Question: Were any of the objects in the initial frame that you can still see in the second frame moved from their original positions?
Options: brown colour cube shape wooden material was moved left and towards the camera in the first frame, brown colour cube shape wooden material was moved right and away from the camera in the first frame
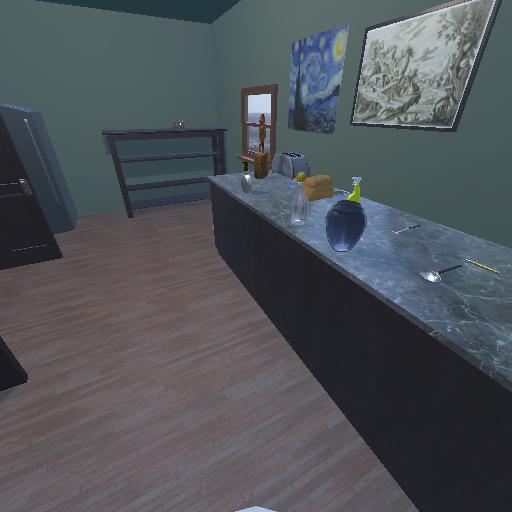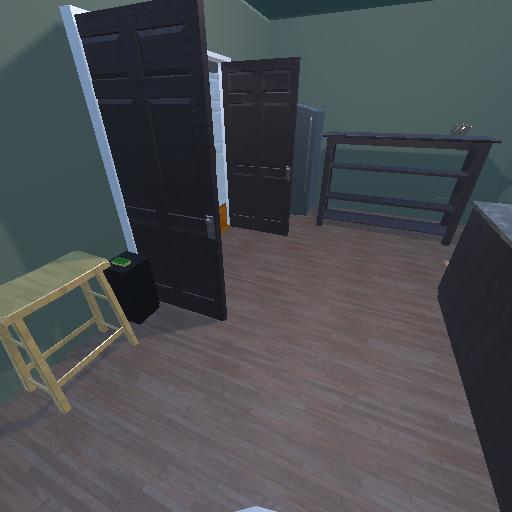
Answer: brown colour cube shape wooden material was moved left and towards the camera in the first frame